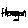
Label: hexagon